Question: I would like to plot a matrix of zeros and ones into a figure such that for every 1 i have a marker shaped like a vertical bar is plotted " | ". Such that when a series of 1s are on the same x axis, the look like a long straight line.
This example illustrates my intentions:
Given the following matrix:
'''
0 0 1 1 0 1 0
0 1 0 1 1 1 0
0 1 0 1 1 1 0
1 0 0 1 1 1 0
'''
I get:

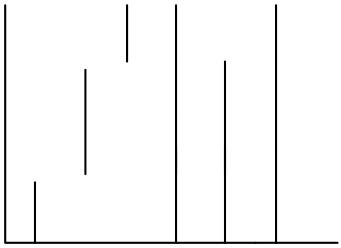
Answer: ### EDIT:
The solution below, although a bit longer than the currently accepted one, has the advantage that it creates a single <URL>. It works by using 'NaN' to separate the segments:
'''
%#A = [1 1 1 ; 0 0 0 ; 1 1 1];
A = [
0 0 1 1 0 1 0
0 1 0 1 1 1 0
0 1 0 1 1 1 0
1 0 0 1 1 1 0
];
%# build line x/y points
[m n] = size(A);
[x y] = meshgrid(1:n, 1:m); %# grid coordinates
x(~A) = NaN; %# place NaNs where A is zero
y(~A) = NaN;
x = [x;NaN(1,n)]; %# separate columns by NaNs
y = [y;NaN(1,n)];
x = [x(:) x(:)]'; %'# add endpoints
y = [y(:) y(:)+1]'; %'#
x = x(:); %# linearize
y = y(:);
%# plot
line('XData',x, 'YData',y-0.5, 'Color','k', 'LineStyle','-', 'LineWidth',4)
set(gca, 'XGrid','on', 'Box','on', 'FontSize',8, 'LineWidth',2, ...
'XLim',[0 n]+0.5, 'YLim',[0 m]+0.5, 'XTick',1:n, 'YTick',1:m, ...
'YDir','reverse')
%#set(gca, 'XTick',[], 'YTick',[])
'''